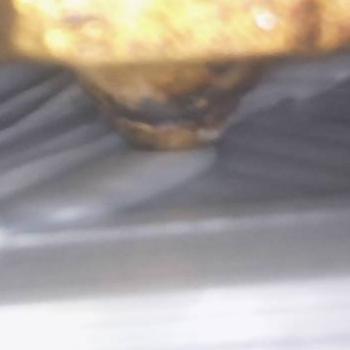
Flow rate: 238%